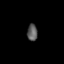
Tissue: lung
Cell type: Myeloid cells
Senescence score: 0.5826
Nuclear area (px): 171
Mean DAPI intensity: 89.17